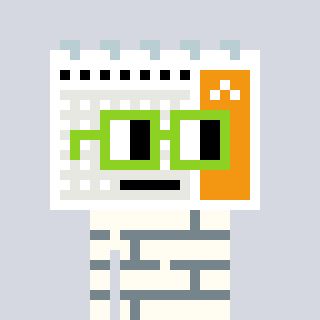
a pixel art character with square light green glasses, a calendar-shaped head and a grayscale-colored body on a cool background